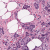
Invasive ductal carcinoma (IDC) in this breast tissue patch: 1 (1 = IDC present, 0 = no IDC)